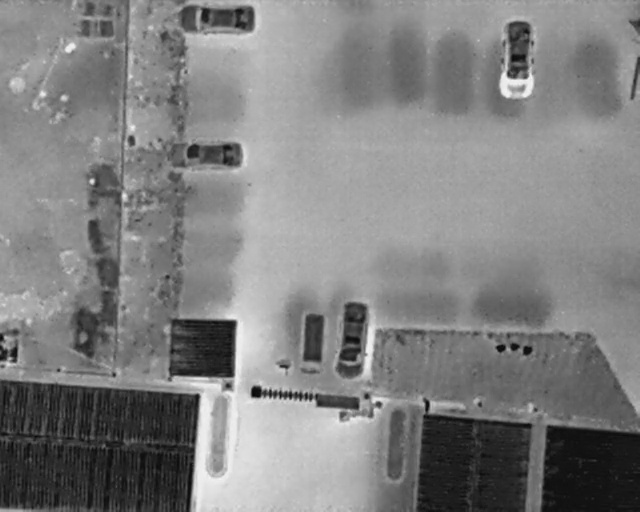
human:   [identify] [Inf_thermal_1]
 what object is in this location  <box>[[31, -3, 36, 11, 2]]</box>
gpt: <ref>1 medium car at the top</ref>